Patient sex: F
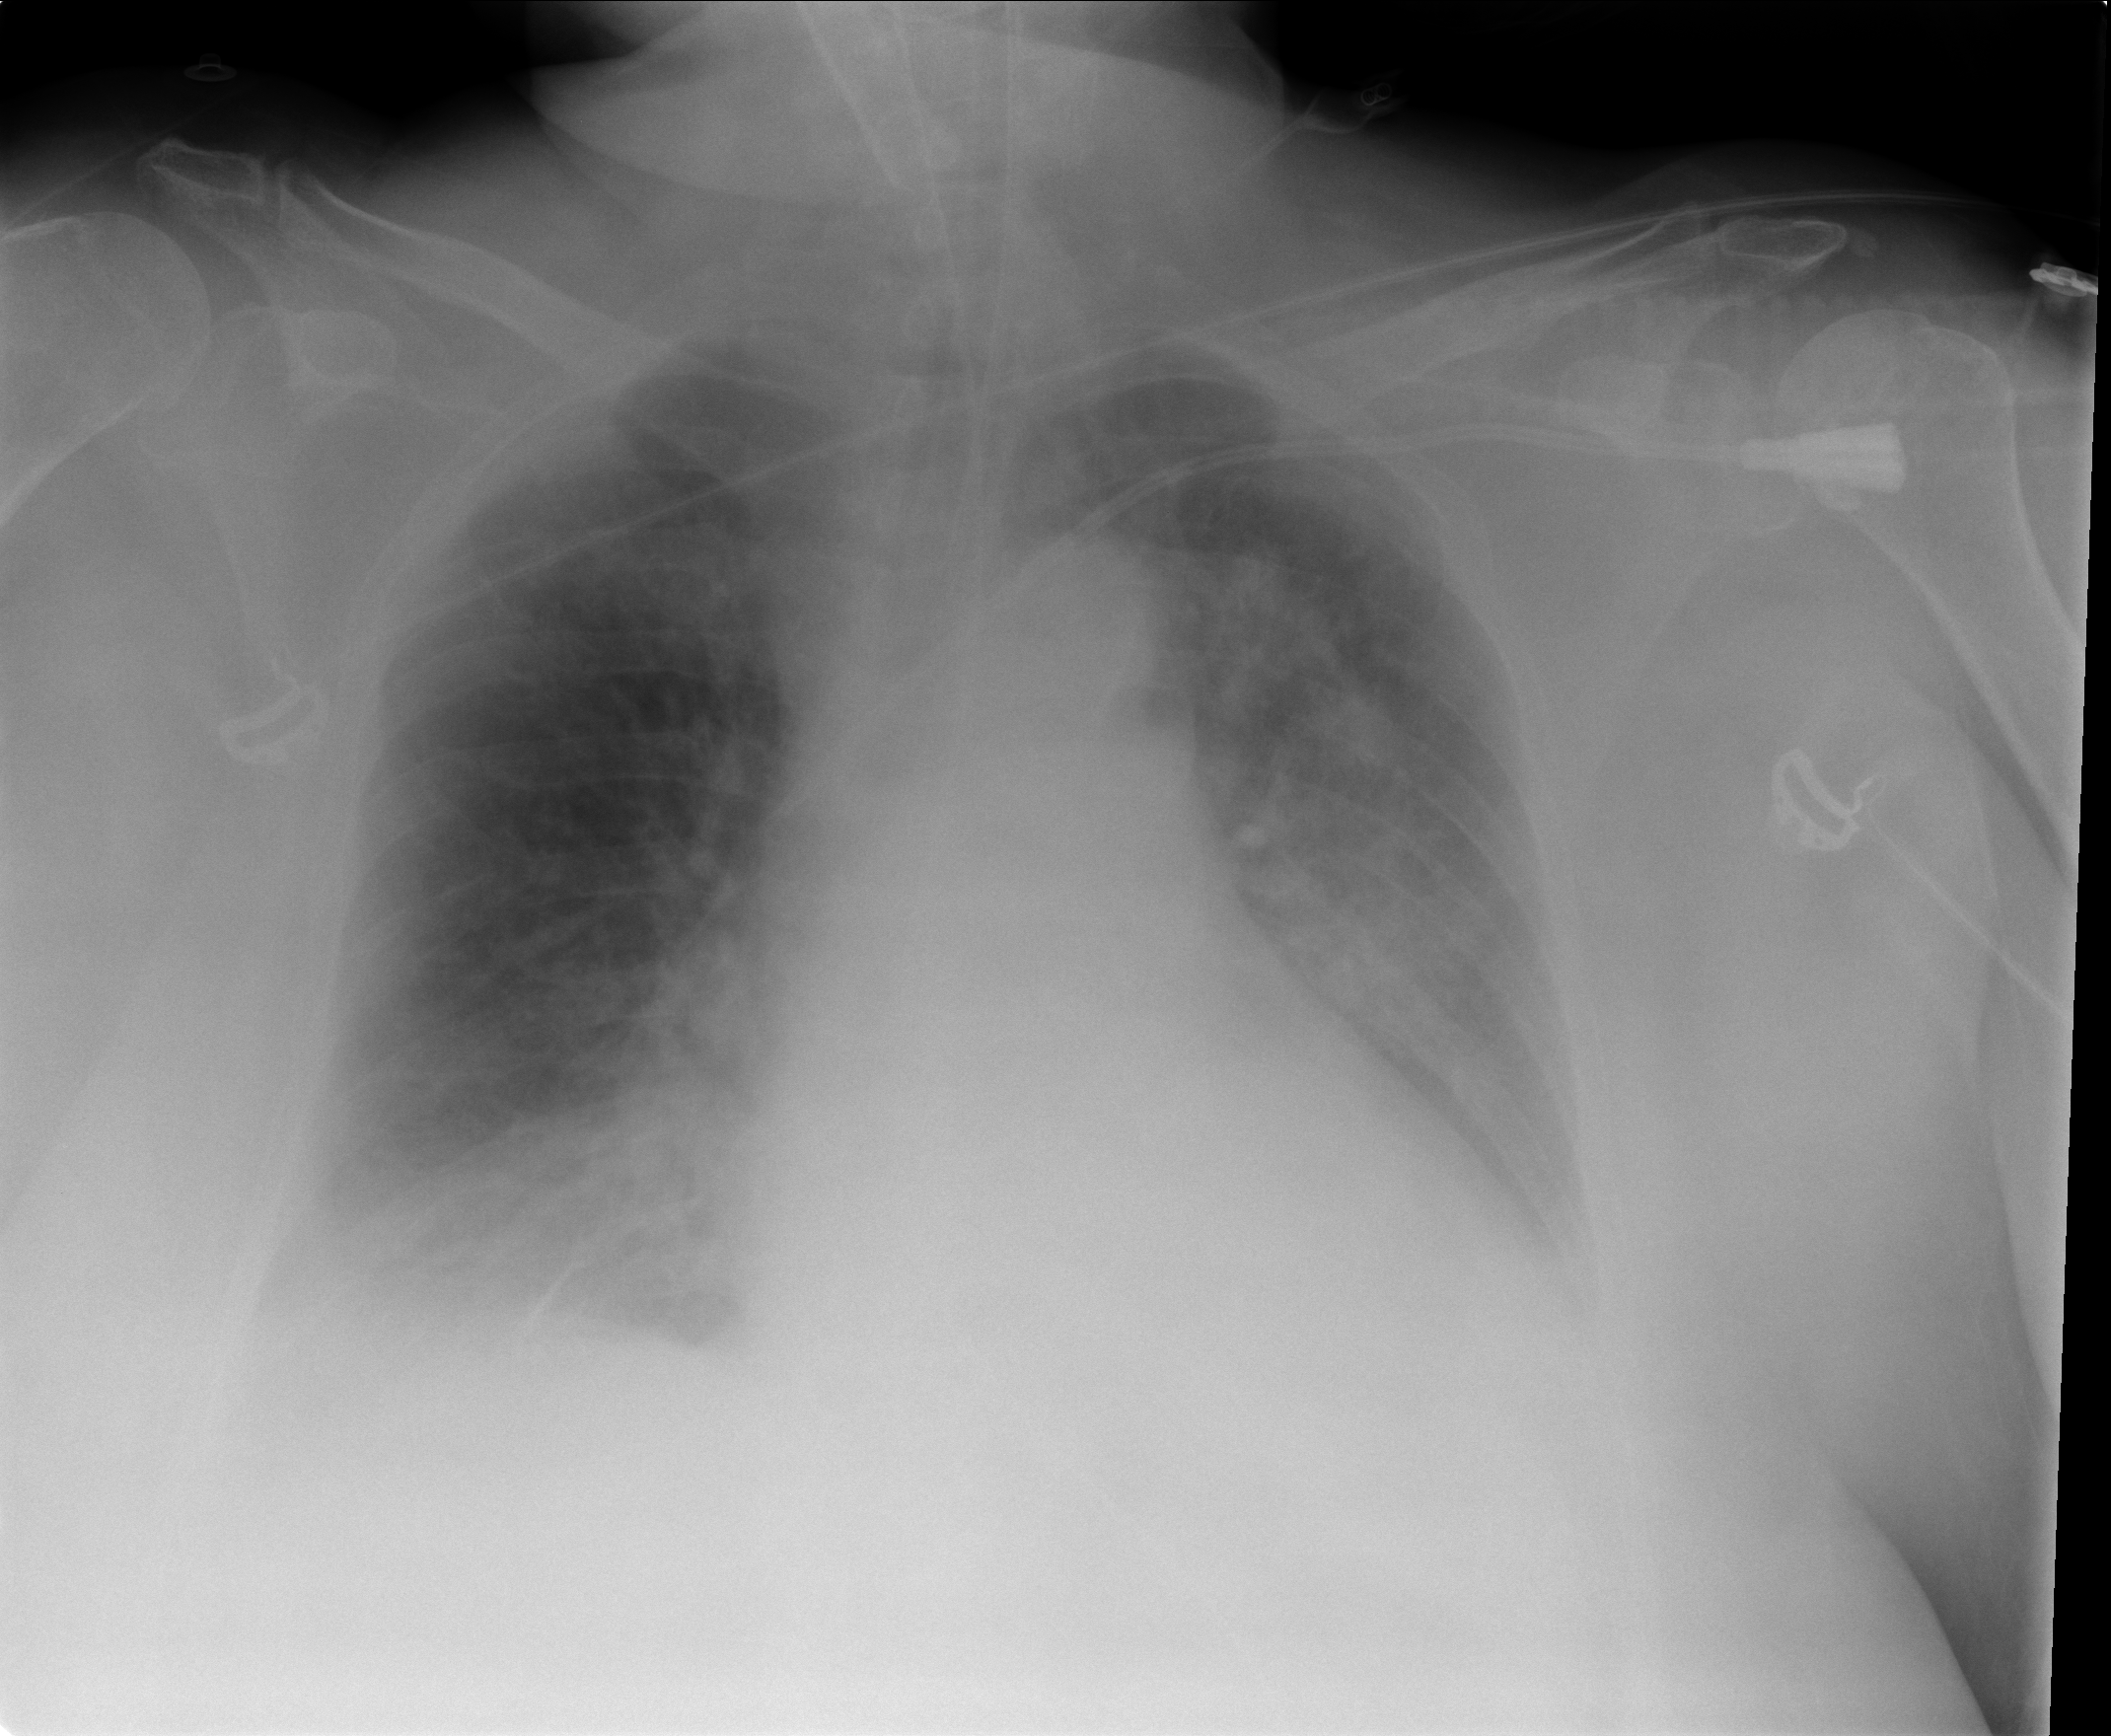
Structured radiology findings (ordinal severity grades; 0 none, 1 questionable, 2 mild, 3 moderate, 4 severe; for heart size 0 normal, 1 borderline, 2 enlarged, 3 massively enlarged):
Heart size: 2
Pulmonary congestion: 2
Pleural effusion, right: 2
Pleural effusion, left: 2
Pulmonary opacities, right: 2
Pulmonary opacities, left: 3
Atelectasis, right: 2
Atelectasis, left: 2